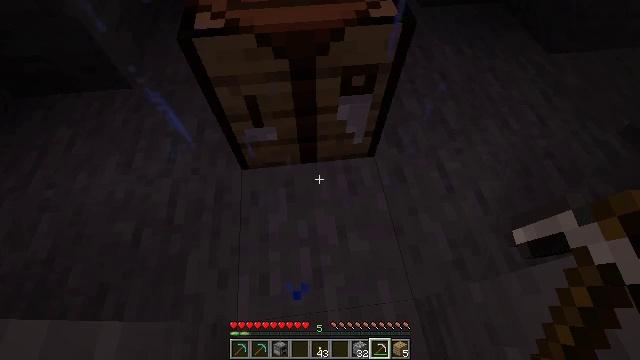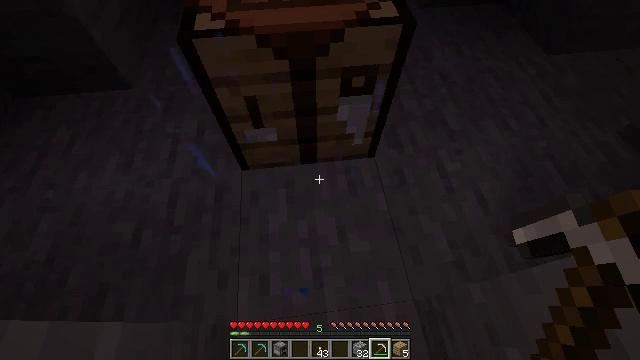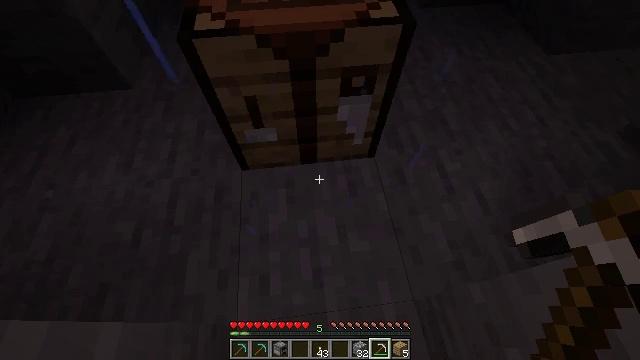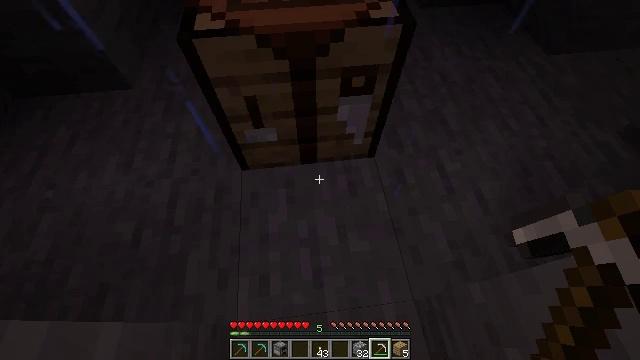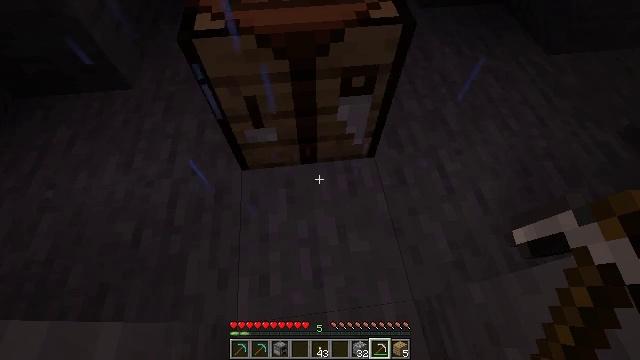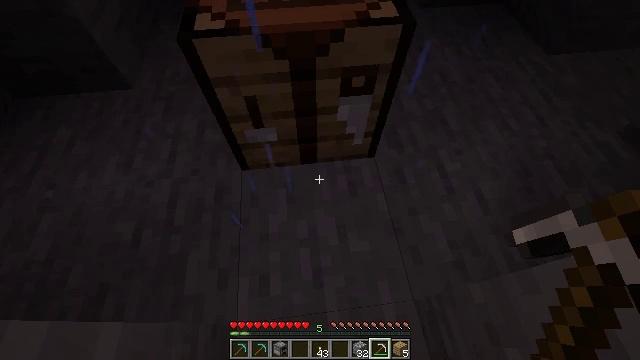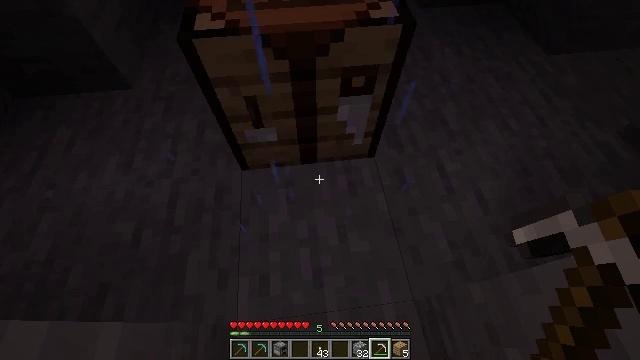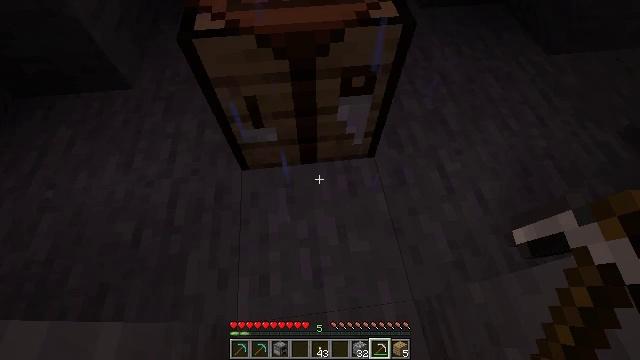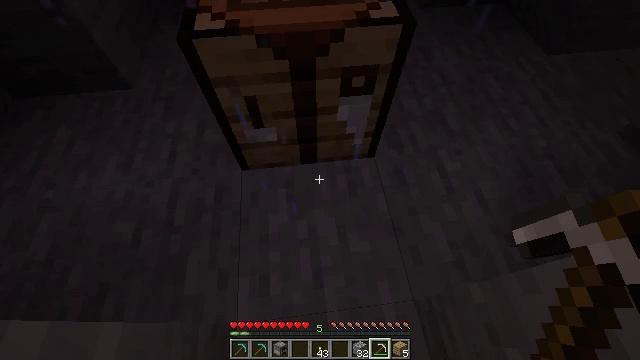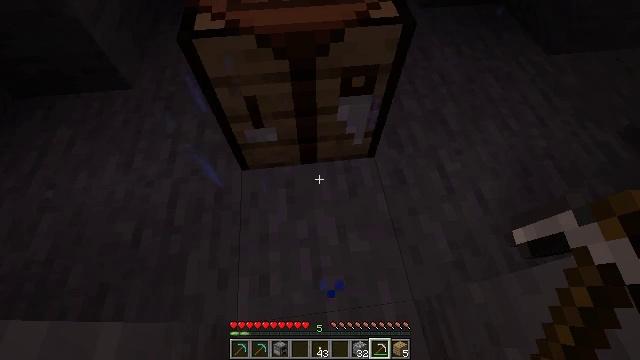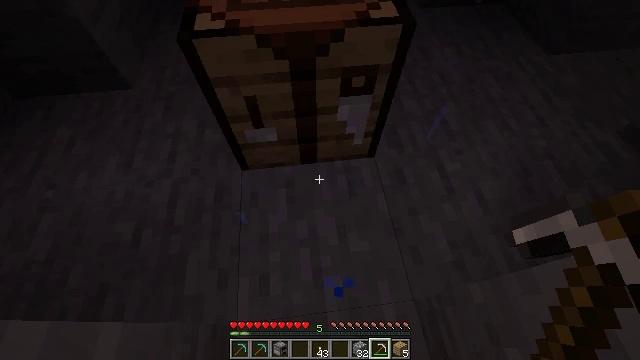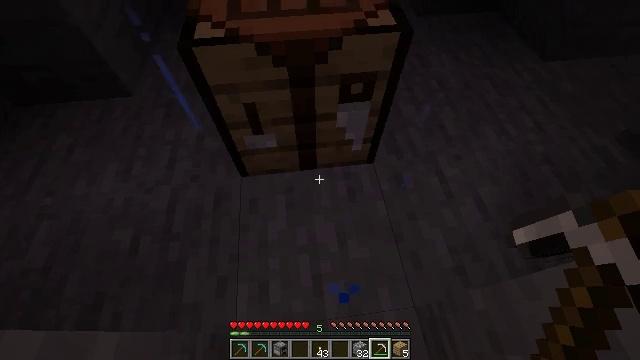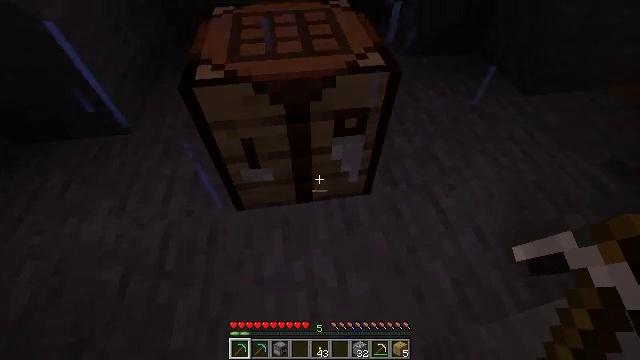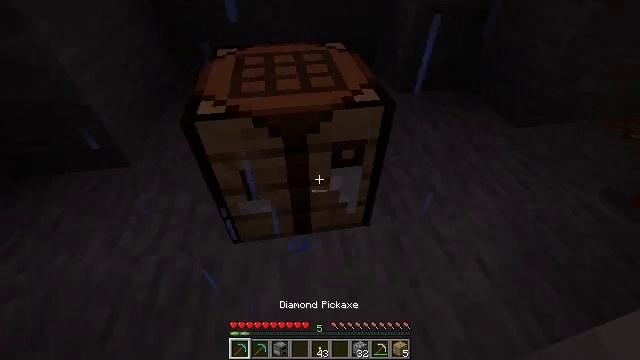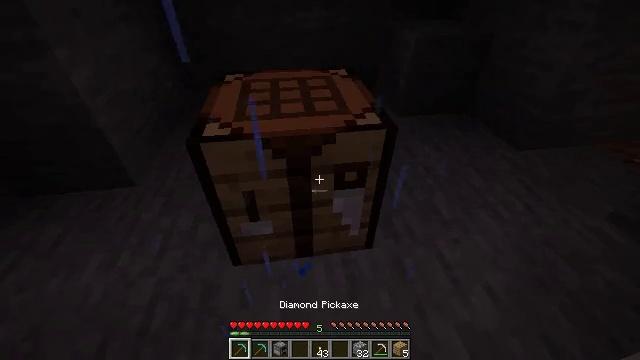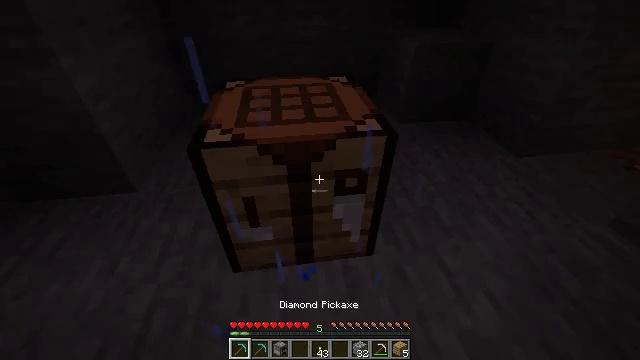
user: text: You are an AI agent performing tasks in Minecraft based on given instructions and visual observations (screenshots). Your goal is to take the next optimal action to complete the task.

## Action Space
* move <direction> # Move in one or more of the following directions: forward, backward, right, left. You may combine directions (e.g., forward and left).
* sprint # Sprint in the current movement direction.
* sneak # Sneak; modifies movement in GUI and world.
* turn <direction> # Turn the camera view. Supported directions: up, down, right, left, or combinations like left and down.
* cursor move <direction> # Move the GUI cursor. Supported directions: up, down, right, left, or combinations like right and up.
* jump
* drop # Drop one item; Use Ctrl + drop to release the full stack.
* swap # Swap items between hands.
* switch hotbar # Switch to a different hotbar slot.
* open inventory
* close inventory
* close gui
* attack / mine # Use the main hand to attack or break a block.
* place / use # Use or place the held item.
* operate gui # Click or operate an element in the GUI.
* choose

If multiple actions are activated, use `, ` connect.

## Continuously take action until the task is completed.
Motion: motion action
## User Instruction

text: Recycle the crafting table.
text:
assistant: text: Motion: no_op
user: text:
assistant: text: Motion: no_op
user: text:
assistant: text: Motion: no_op
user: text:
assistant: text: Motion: no_op
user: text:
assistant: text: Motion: no_op
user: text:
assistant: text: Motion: no_op
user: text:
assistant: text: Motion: no_op
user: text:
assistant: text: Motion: no_op
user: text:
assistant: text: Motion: no_op
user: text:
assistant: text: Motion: no_op
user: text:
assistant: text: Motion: turn up
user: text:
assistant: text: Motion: turn right and up, switch to hotbar 1
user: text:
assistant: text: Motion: turn up, switch to hotbar 1
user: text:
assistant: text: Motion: turn up, switch to hotbar 1
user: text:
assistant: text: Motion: turn up
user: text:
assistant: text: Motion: attack / mine
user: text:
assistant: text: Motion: attack / mine
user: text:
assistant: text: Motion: attack / mine
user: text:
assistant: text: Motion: attack / mine
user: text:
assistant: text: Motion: attack / mine
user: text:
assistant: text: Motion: move forward, attack / mine
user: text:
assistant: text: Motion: move forward, attack / mine
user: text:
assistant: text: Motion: move forward, attack / mine
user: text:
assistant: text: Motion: attack / mine
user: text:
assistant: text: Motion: attack / mine
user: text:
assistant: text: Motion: attack / mine
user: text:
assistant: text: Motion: attack / mine
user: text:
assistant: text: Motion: attack / mine
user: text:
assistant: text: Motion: attack / mine
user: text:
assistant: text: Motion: attack / mine